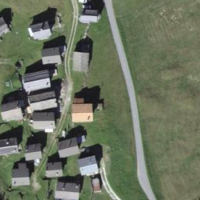
EUNIS habitat code: 24
Species observed at this site:
Primula veris